Field crop: maize
Growth stage: 1
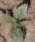
Species: datura